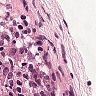
Metastatic tissue present: no